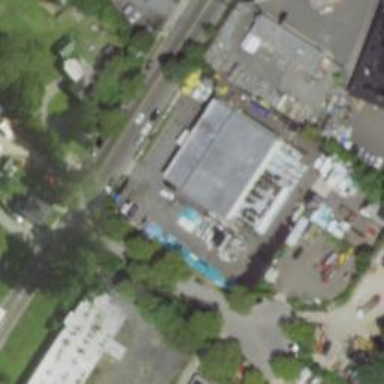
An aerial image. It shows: Commercial building.